Question: I have run the following query on my local database which contains names starting with m,u,e but for some reason this query is returning nothing. I tried to search but didn't find a solution.
'''
SELECT *
FROM umer
WHERE name LIKE '[MUE]%'
'''
'''
SELECT *
FROM umer
WHERE name LIKE '[e-u]%'
'''
Here is the snapshot of my database.

What am I doing wrong?
Regards
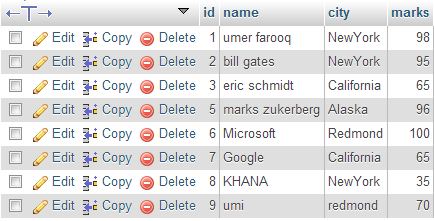
Answer: As documented under <URL> performs pattern matching, utilising literals and wildcards only. It cannot perform complex matches such as you are attempting to do.
However, one can combine multiple such patterns using a logical connective:
'''
SELECT * FROM umer WHERE name LIKE 'M%' OR name LIKE 'U%' OR name LIKE 'E%'
'''
Or else use <URL> to perform more complex matching against a regular expression:
'''
SELECT * FROM umer WHERE name RLIKE '^[MUE]'
'''